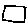
Label: square